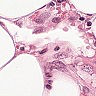
Metastatic tissue present: no